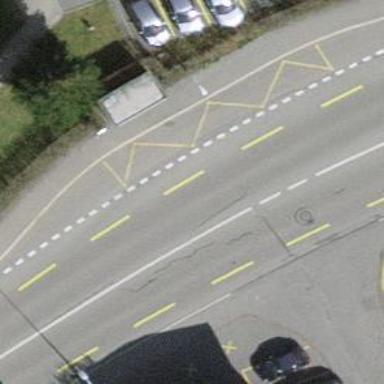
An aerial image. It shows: Secondary road with asphalt surface and designated cycle lane.